Interaction volume radius: 5 \u00c5
Interaction volume height: 15 \u00c5
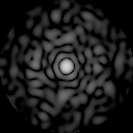
Disorder parameter: 0.8302